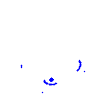
Particle: kaon